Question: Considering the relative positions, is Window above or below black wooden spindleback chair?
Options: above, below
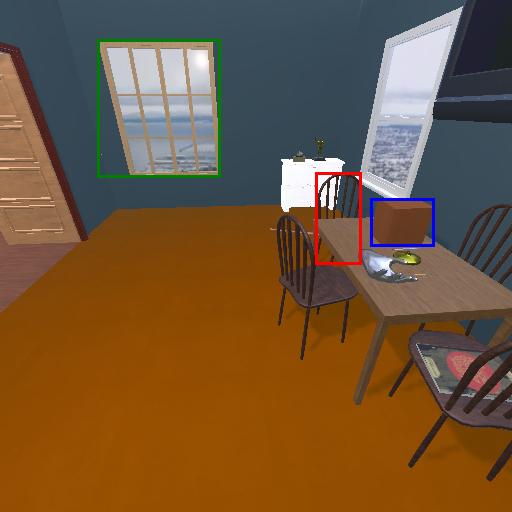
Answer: above